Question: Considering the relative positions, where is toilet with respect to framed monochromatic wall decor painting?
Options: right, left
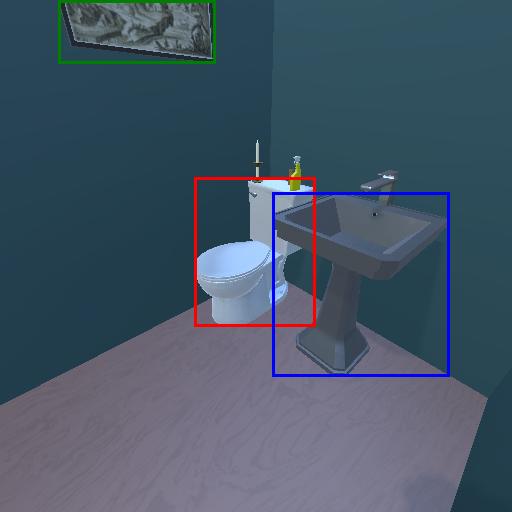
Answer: right